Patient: sex M, age 69
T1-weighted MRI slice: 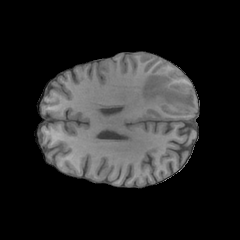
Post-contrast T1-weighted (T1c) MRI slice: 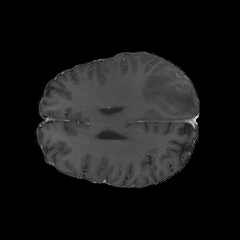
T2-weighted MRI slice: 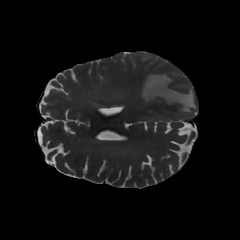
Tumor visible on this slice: yes
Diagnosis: Glioblastoma, IDH-wildtype
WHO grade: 4